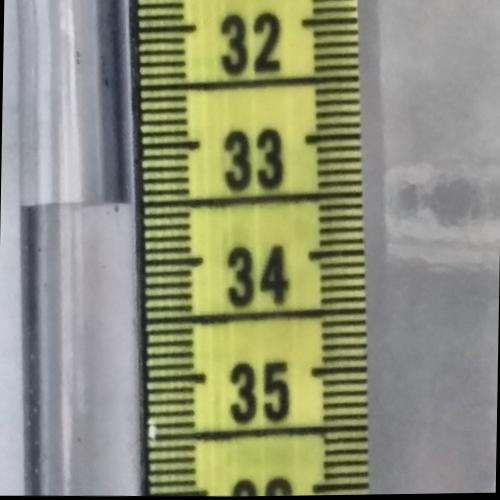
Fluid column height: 33.5 cm